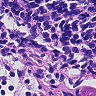
Metastatic tissue present: no